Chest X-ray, AP view. Patient: 48 years old, sex F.
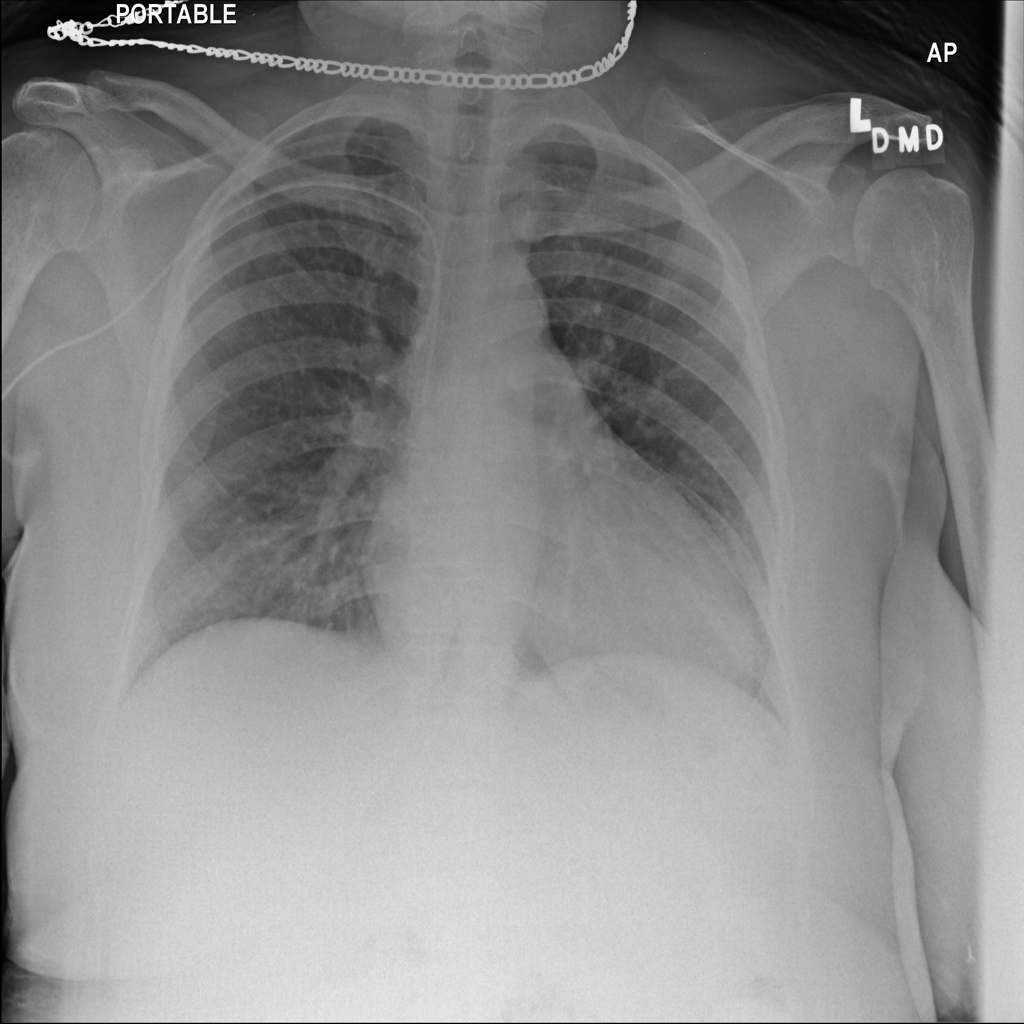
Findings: No Finding